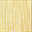
Piece: xx